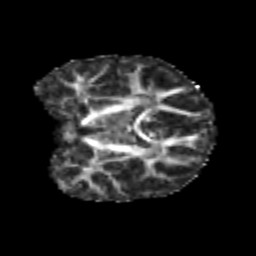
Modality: FA
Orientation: coronal
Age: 8
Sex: male
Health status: healthy